Field crop: maize
Growth stage: 1
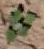
Species: chenopodium